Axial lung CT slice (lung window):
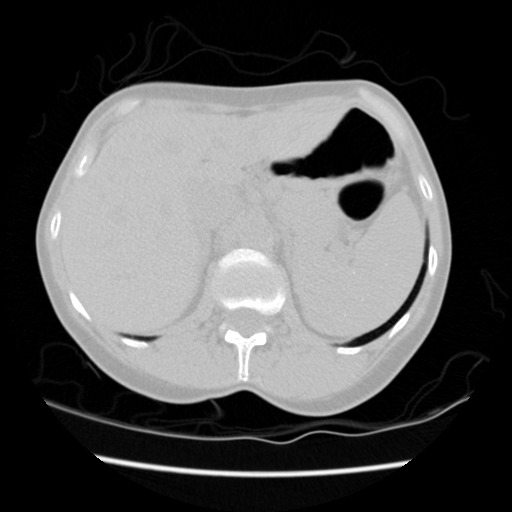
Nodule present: no